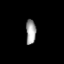
Tissue: lung
Cell type: Epithelial cells
Senescence score: 0.1627
Nuclear area (px): 245
Mean DAPI intensity: 159.673